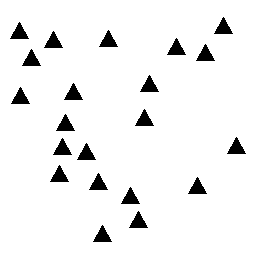
Squares: 0
Triangles: 21
Stars: 0
Total shapes: 21